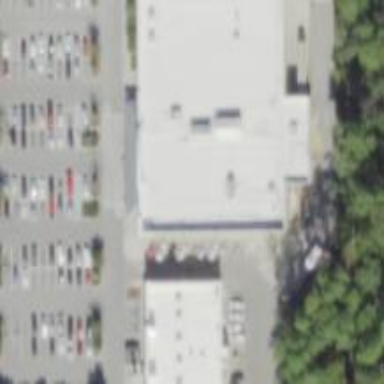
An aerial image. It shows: Supermarket building.